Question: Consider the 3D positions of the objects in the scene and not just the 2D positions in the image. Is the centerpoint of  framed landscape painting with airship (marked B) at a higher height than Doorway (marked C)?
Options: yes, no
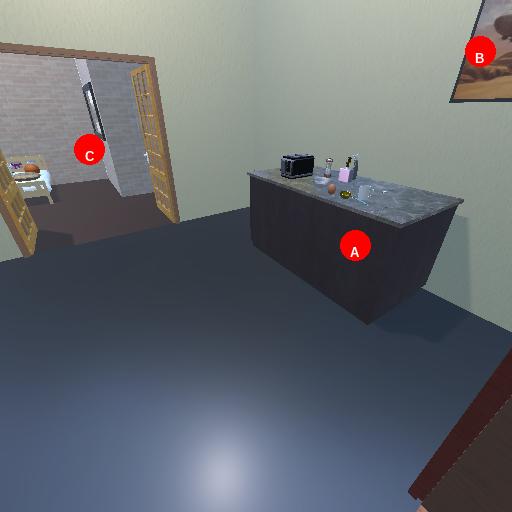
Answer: yes